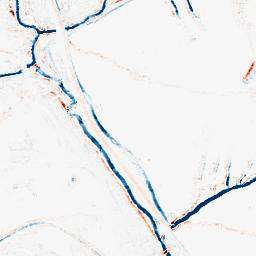
Category: morphological
Decomposition family: morphological_ellipse
Decomposition parameters: operation: average
width: 5
height: 5
Upsampling method: linear_exact
Upsampling parameters: scale: 8
Upsampling scale: 8